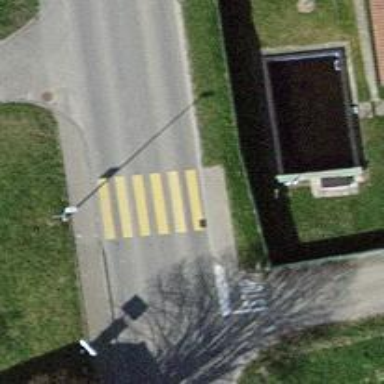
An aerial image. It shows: Zebra crossing on the road.